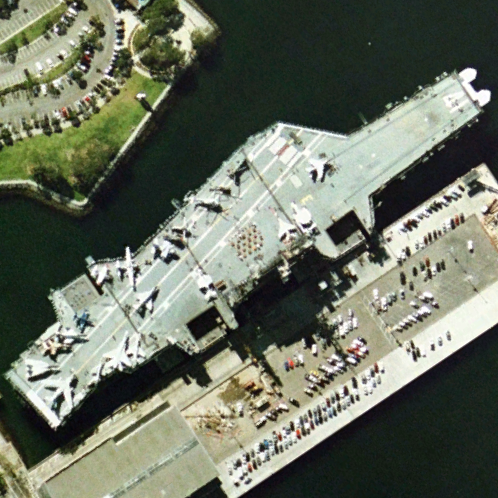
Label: aircraft_carrier